Question: Which parameter should I change to modify the tick label width in <URL>? I have big numbers and few digits are cut...

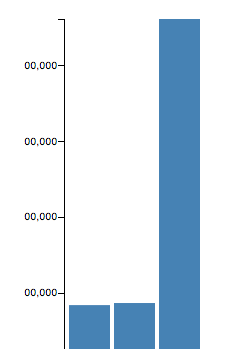
Answer: The space for the labels is determined by the left margin of the plot:
'''
var margin = {top: 20, right: 20, bottom: 30, left: 40},
'''
All you need to do to give it more space is increase the number, e.g.
'''
var margin = {top: 20, right: 20, bottom: 30, left: 100},
'''
Complete demo <URL>.